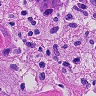
Metastatic tissue present: yes